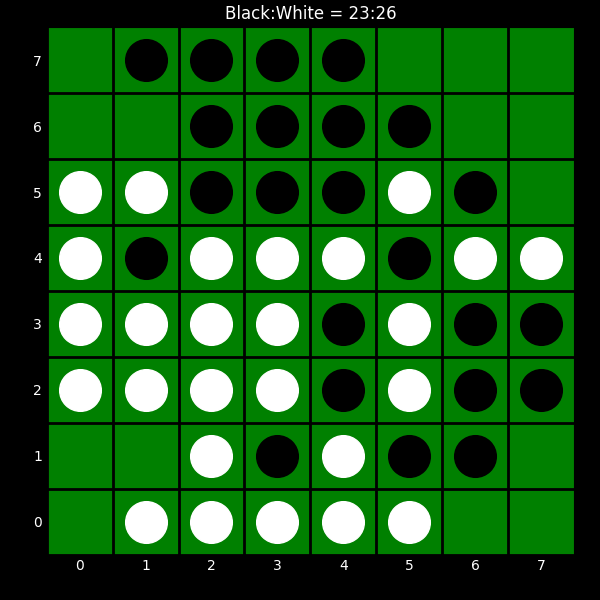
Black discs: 23
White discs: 26